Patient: sex F, age 28
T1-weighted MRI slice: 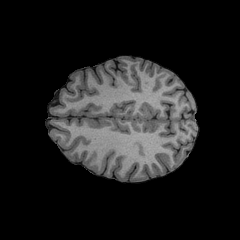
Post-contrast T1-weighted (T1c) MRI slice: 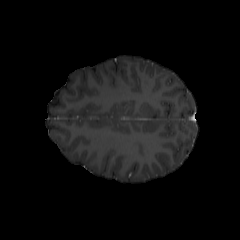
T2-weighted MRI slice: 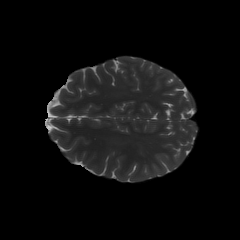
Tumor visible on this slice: no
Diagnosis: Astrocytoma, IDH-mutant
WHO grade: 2